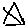
Label: triangle